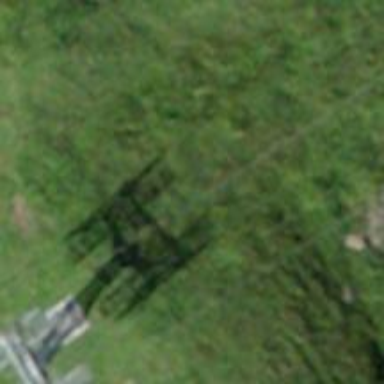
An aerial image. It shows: Pylon used for aerialway.